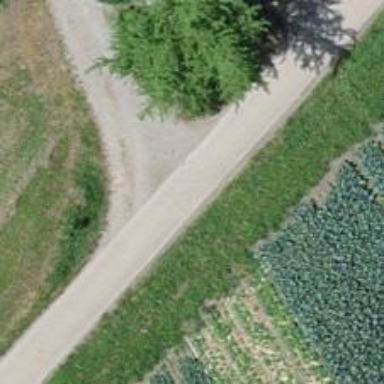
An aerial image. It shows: Unpaved track with grade2 quality type.